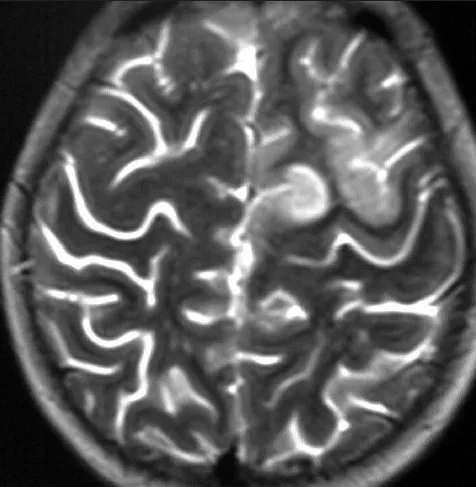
T2-weighted axial MR image showing a small area of subcortical white matter edema in the left high parietal parasagittal region due to a venous infarct.
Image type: radiology (mri)